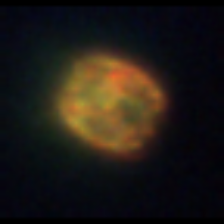
Taxon: Centric
Group: Diatoms